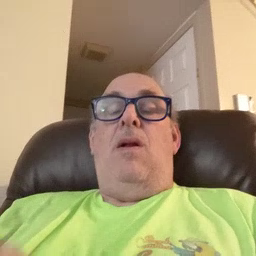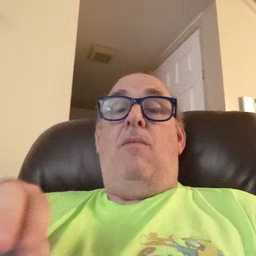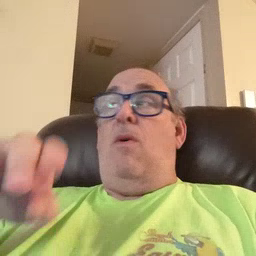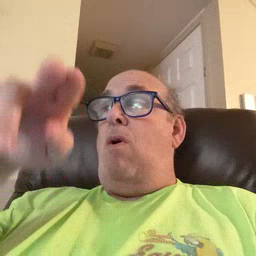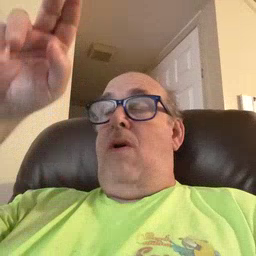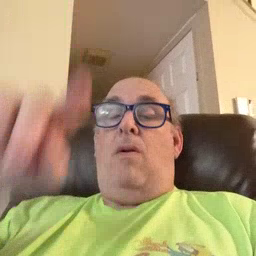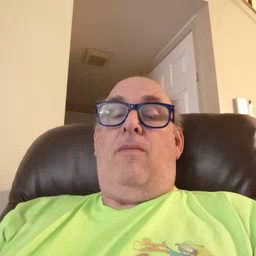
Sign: stairs